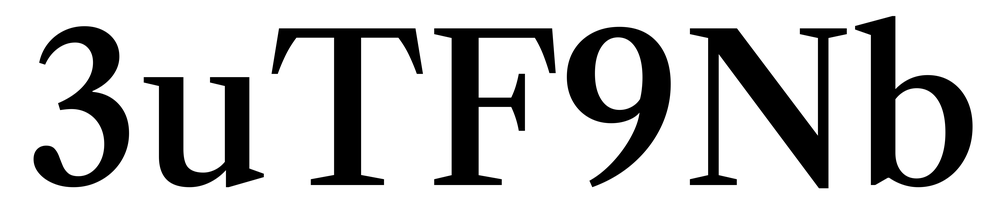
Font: LibreCaslonText_Medium